Question: '''
ggline(Titration.Aug.9,x="Dilution",y="X..bound",color="Sample")+
scale_x_continuous(trans="log10",labels=trans_format("log10",math_format(10^x)),minor_breaks=10^(seq(0,7, by=0.25)))+
theme_minimal()+labs(x="Dilution",y="% Bound")+
scale_color_brewer(type="Sample",palette="Set1")
'''
I have this line of code and it generates the graph I want. The only things I need to add to it now are smoother lines for the plot. I though maybe using geom_smooth(aes(linetype=X..bound)) but that just gives me a shaded line of best fit and an error message of "a continuous variable cannot be mapped to livetype" I suspect maybe because I made the x-axis a log scale but left the y scale a linear scale. How do I smoothen out my graph lines? Also how do I add a line of best fit that is sigmoidal to the graph? I don't need any other background color with it like in some commands I have tried; I just need a plane line of best fit that is able to be labeled on the side of the graph in the legend. Any help is appreciated!! Thank you in advance :)
Graph data
'''
structure(list(Dilution = c(300L, 900L, 2700L, 8100L, 24300L,
72900L, 218700L, 300L, 900L, 2700L, 8100L, 24300L, 72900L, 218700L,
300L, 900L, 2700L, 8100L, 24300L, 72900L, 218700L, 300L, 900L,
2700L, 8100L, 24300L, 72900L, 218700L, 300L, 900L, 2700L, 8100L,
24300L, 72900L, 218700L, 300L, 900L, 2700L, 8100L, 24300L, 72900L,
218700L, 300L, 900L, 2700L, 8100L, 24300L, 72900L, 218700L, 300L,
900L, 2700L, 8100L, 24300L, 72900L, 218700L, 300L, 900L, 2700L,
8100L, 24300L, 72900L, 218700L), X..bound = c(52.74, 40.31, 30.63,
18.89, 7.57, 0.8, 0.01, 20.23, 11.29, 7.55, 3.24, 0.54, 0.12,
0.03, 53.27, 46.82, 38.17, 26.77, 11.59, 2.23, 0.07, 69.25, 63.55,
56.34, 40.95, 19.35, 2.4, 0.05, 75.8, 68.21, 62.82, 40.33, 11.73,
0.82, 0.04, 85.75, 82.82, 74.29, 46.63, 9.36, 0.24, 0.05, 71.65,
66.54, 56.63, 33.96, 6.33, 0.19, 0.03, 85.43, 86.49, 75.73, 51.62,
15.16, 1.05, 0.01, 92.44, 90.13, 85.92, 72.06, 30.08, 3.15, 0.12
), Sample = c("1mer 0DA", "1mer 0DA", "1mer 0DA", "1mer 0DA",
"1mer 0DA", "1mer 0DA", "1mer 0DA", "1mer 2DA", "1mer 2DA", "1mer 2DA",
"1mer 2DA", "1mer 2DA", "1mer 2DA", "1mer 2DA", "1mer 3DA", "1mer 3DA",
"1mer 3DA", "1mer 3DA", "1mer 3DA", "1mer 3DA", "1mer 3DA", "1mer 4DA",
"1mer 4DA", "1mer 4DA", "1mer 4DA", "1mer 4DA", "1mer 4DA", "1mer 4DA",
"5mer 0DA", "5mer 0DA", "5mer 0DA", "5mer 0DA", "5mer 0DA", "5mer 0DA",
"5mer 0DA", "5mer 2DA", "5mer 2DA", "5mer 2DA", "5mer 2DA", "5mer 2DA",
"5mer 2DA", "5mer 2DA", "5mer 4DA", "5mer 4DA", "5mer 4DA", "5mer 4DA",
"5mer 4DA", "5mer 4DA", "5mer 4DA", "5mer 2DA GDG", "5mer 2DA GDG",
"5mer 2DA GDG", "5mer 2DA GDG", "5mer 2DA GDG", "5mer 2DA GDG",
"5mer 2DA GDG", "5mer 2DA GDGDG", "5mer 2DA GDGDG", "5mer 2DA GDGDG",
"5mer 2DA GDGDG", "5mer 2DA GDGDG", "5mer 2DA GDGDG", "5mer 2DA GDGDG"
)), class = "data.frame", row.names = c(NA, -63L))
'''

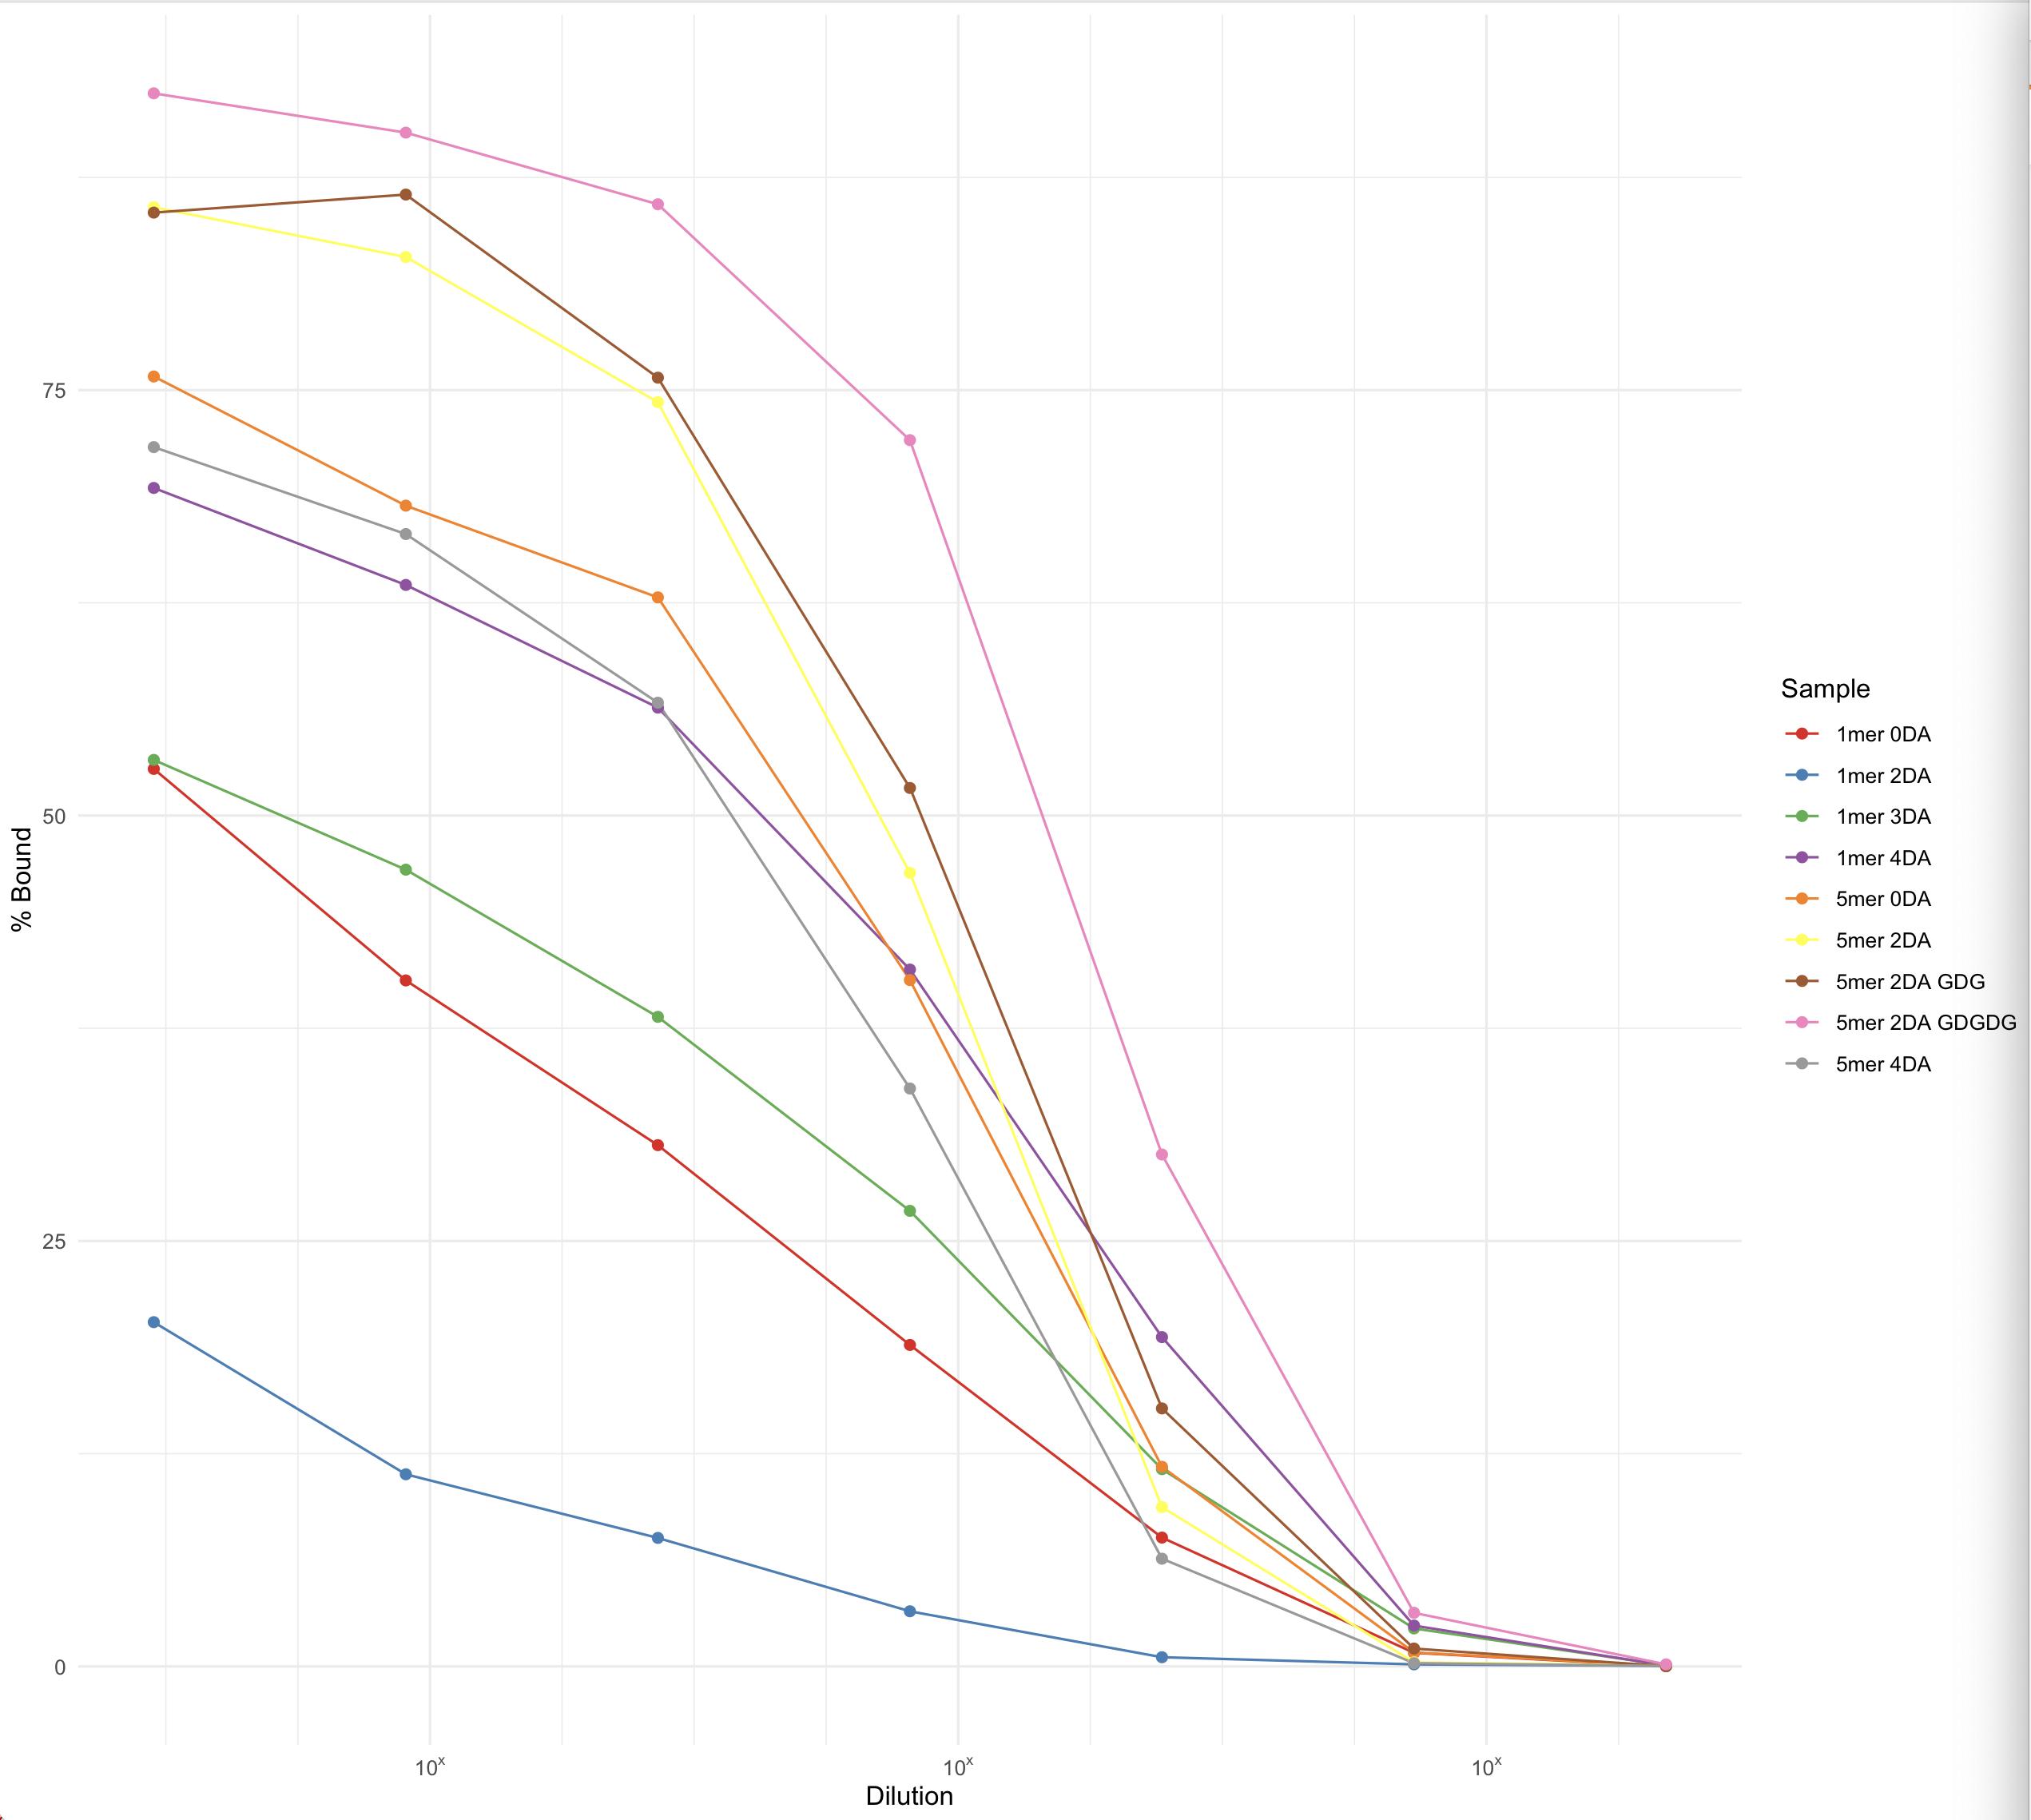
Answer: If you can do without the fitted line in the legend, here is a way but with packages 'ggplot2' and 'scales', not with package 'ggpubr'.
'''
suppressPackageStartupMessages({
library(ggplot2)
library(scales)
})
ggplot(Titration.Aug.9, aes(x = Dilution, y = 'X..bound')) +
geom_line(aes(color = Sample)) +
geom_point() +
geom_smooth(formula = y ~ x, method = "loess", se = FALSE) +
scale_x_continuous(
trans = "log10",
breaks = trans_breaks("log10", function(x) 10^x),
labels = trans_format("log10", math_format(10^.x)),
minor_breaks = 10^(seq(0, 7, by = 0.25))) +
scale_color_brewer(type="Sample",palette="Set1") +
labs(x="Dilution",y="% Bound") +
theme_minimal()
'''

<URL>